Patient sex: F
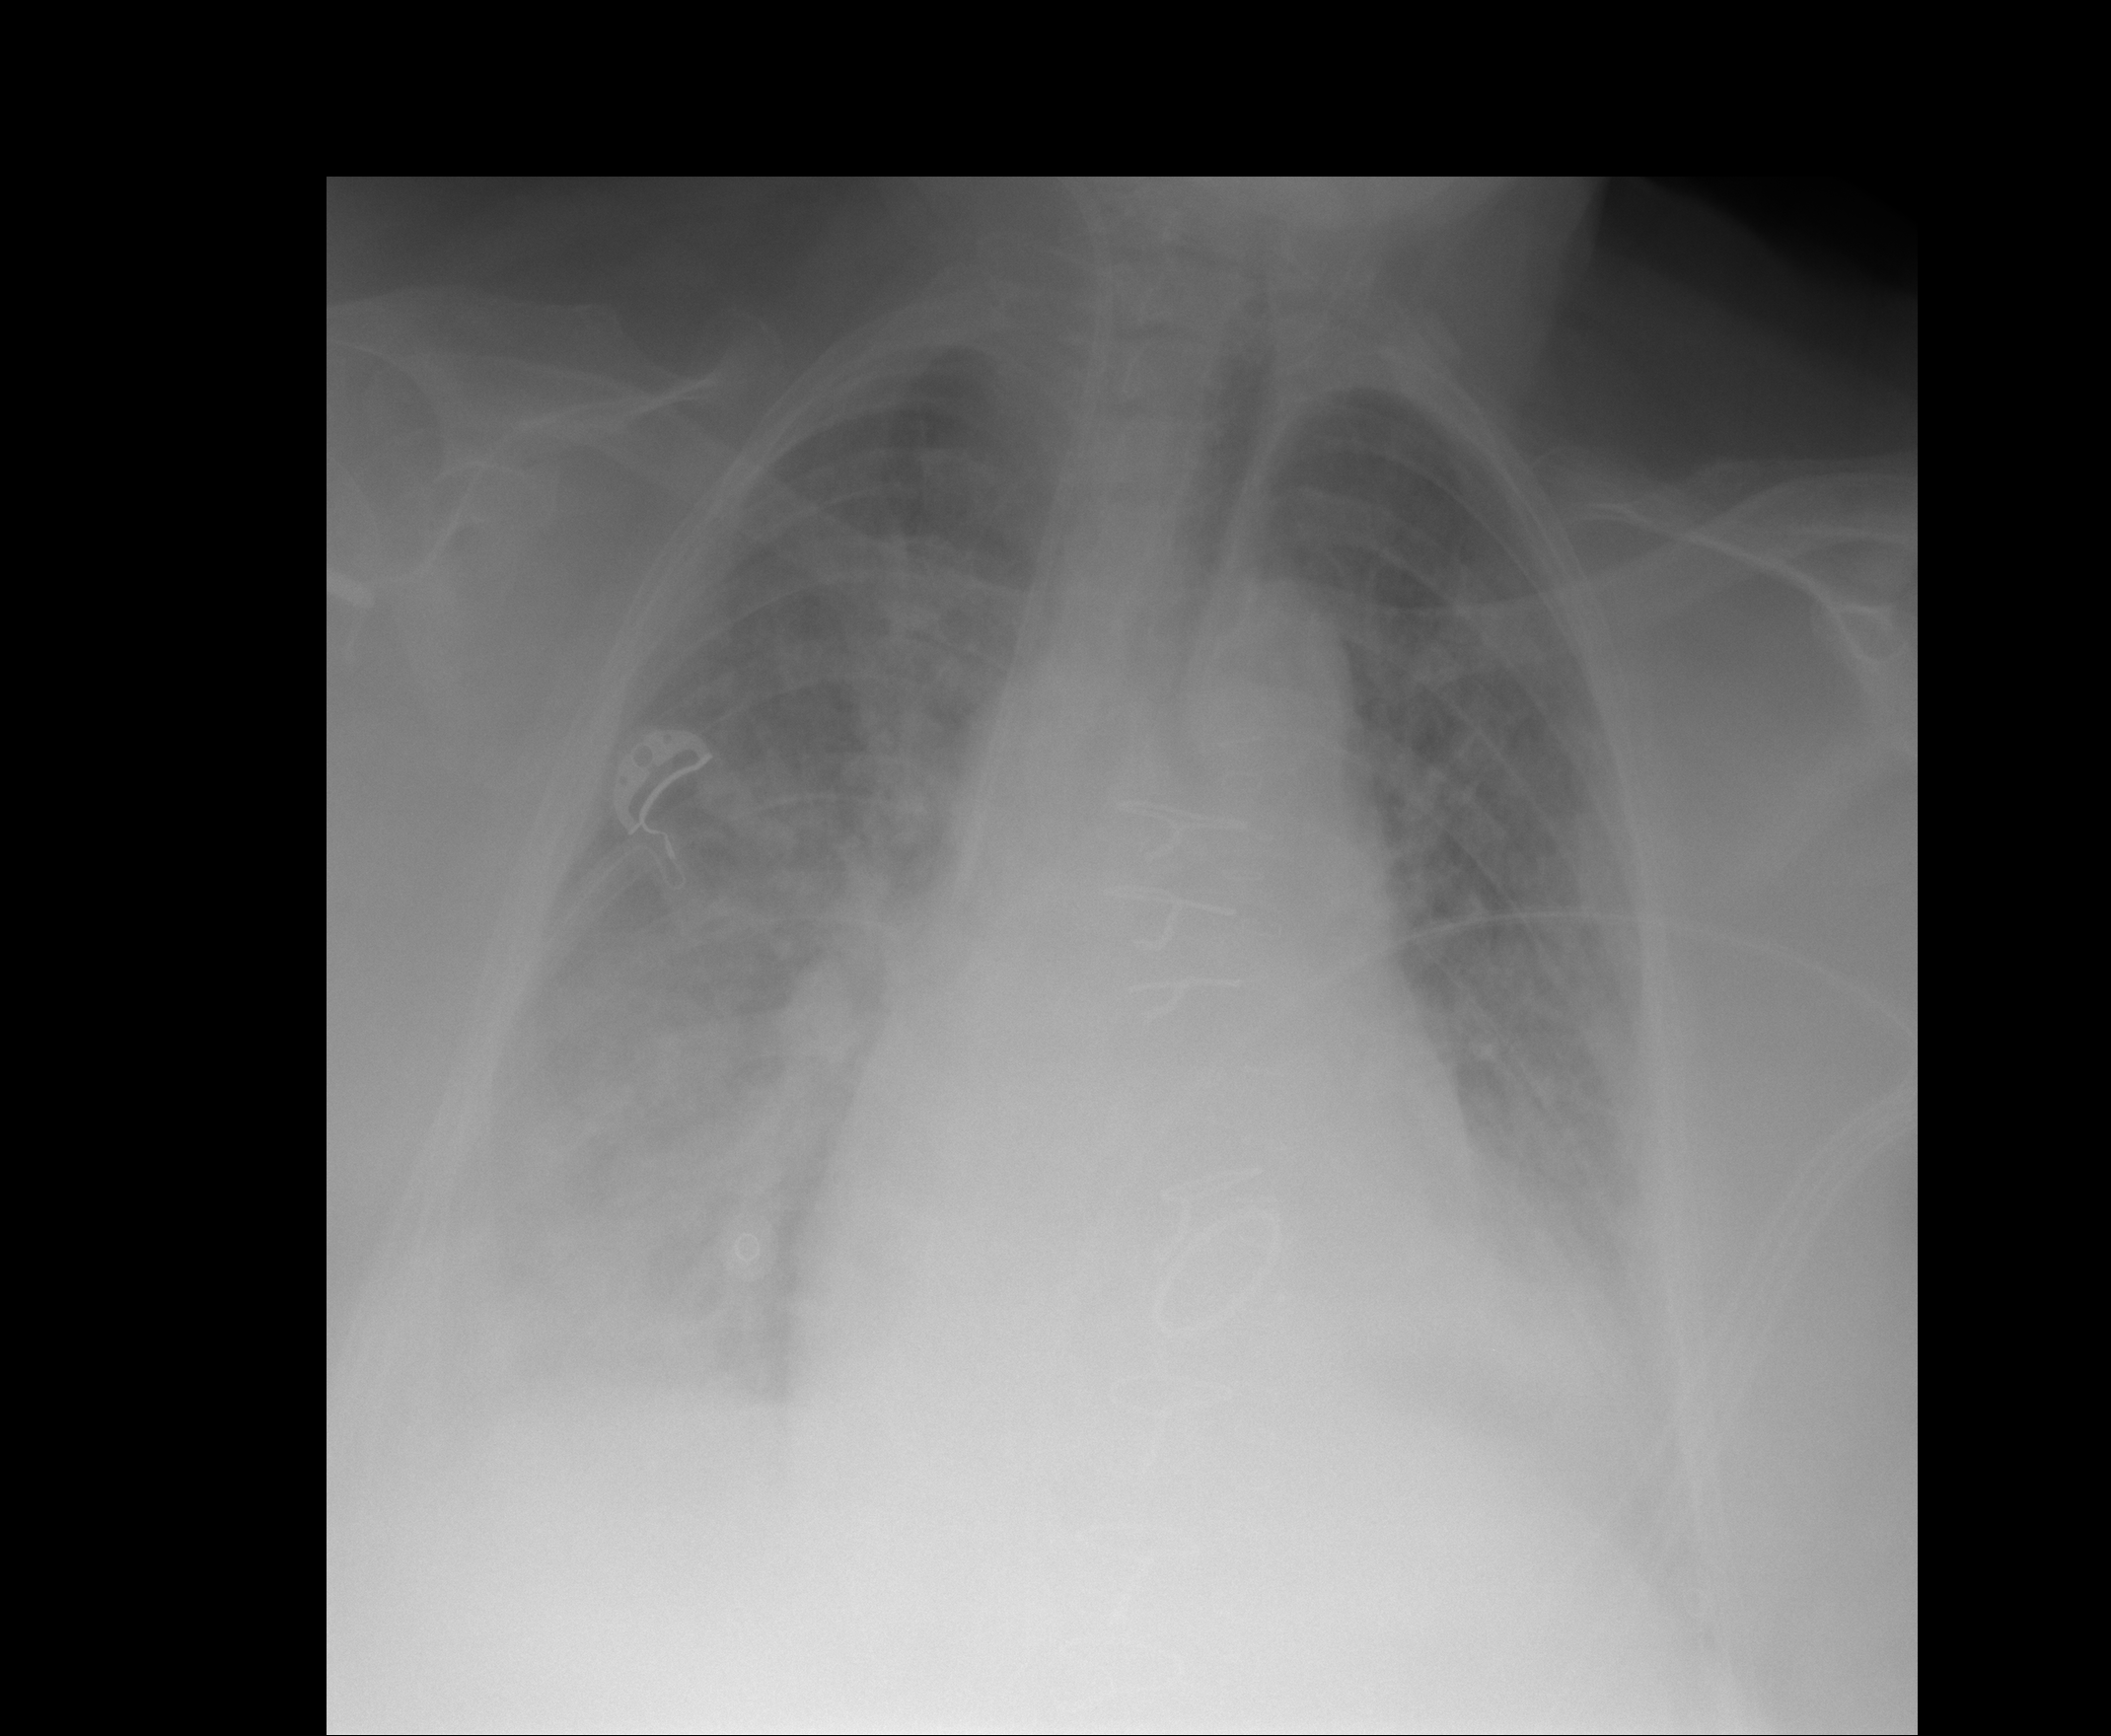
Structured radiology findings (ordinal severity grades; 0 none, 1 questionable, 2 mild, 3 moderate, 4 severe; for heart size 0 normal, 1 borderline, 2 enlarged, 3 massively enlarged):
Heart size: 2
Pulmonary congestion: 3
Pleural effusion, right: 2
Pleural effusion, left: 2
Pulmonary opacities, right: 2
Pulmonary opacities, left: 2
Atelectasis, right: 3
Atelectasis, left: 2